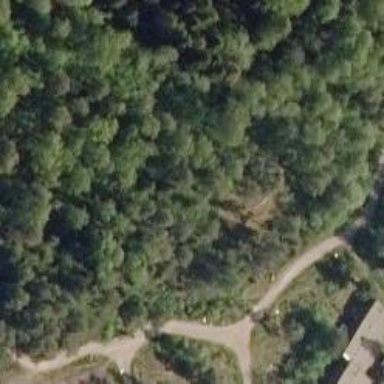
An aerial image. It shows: Path.